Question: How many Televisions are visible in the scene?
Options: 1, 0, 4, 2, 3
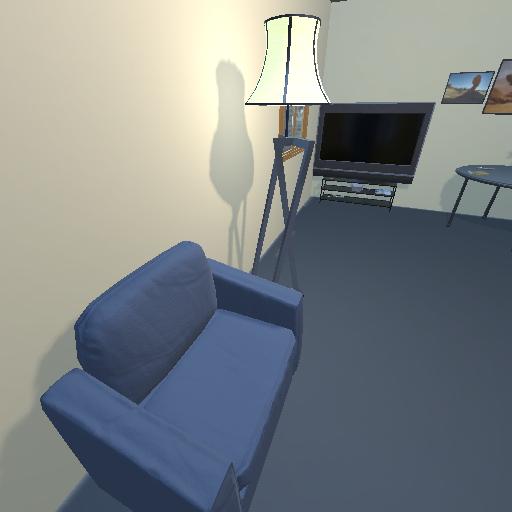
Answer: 1